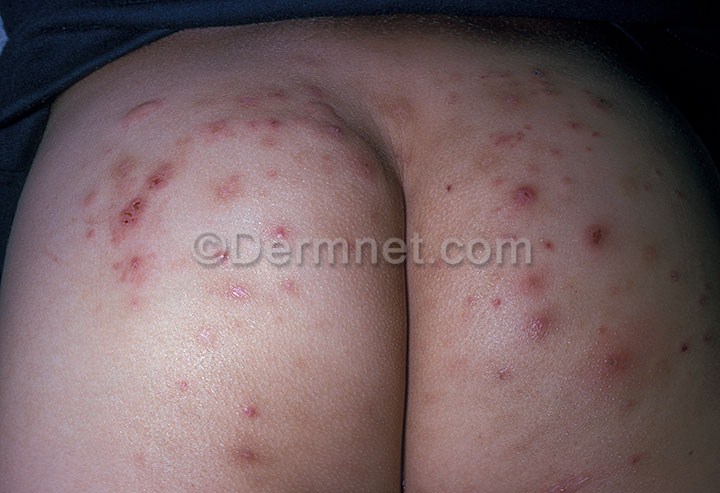
Disease: Scabies Lyme Disease and other Infestations and Bites